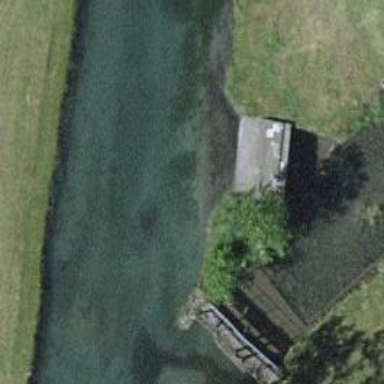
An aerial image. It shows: Retaining wall.